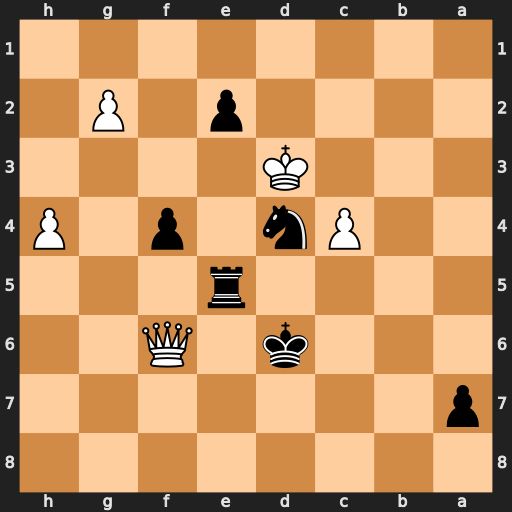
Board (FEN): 8/p7/3k1Q2/4r3/2Pn1p1P/3K4/4p1P1/8
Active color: b
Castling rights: -
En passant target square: -
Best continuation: Ne6 Qxe5+ Kxe5